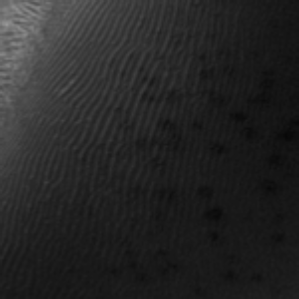
Label: frost